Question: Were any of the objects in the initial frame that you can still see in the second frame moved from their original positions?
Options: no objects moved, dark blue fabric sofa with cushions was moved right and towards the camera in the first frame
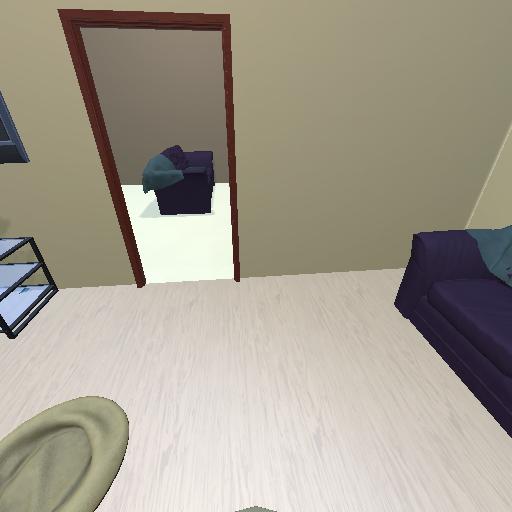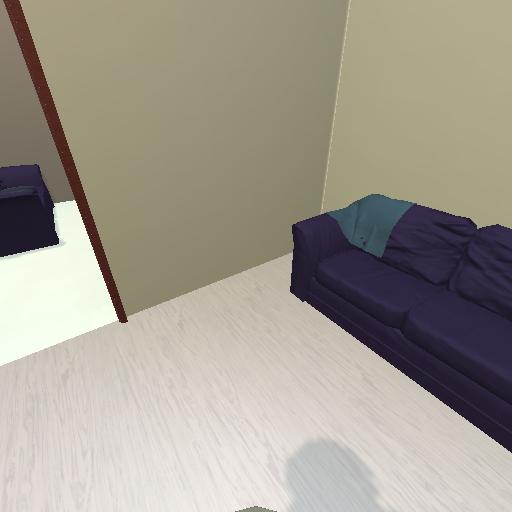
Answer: no objects moved